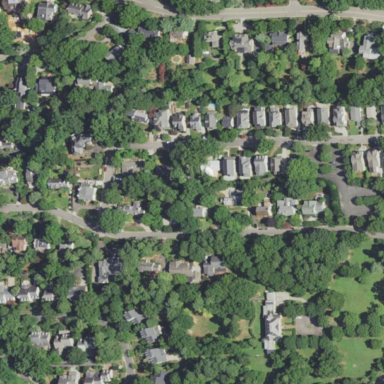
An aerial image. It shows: Residential neighbourhood.